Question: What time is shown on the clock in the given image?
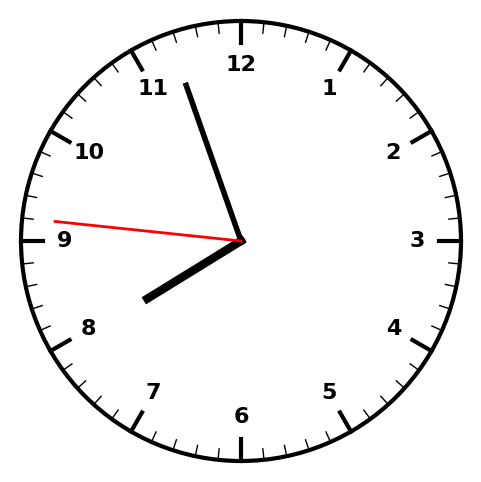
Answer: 07:56:46